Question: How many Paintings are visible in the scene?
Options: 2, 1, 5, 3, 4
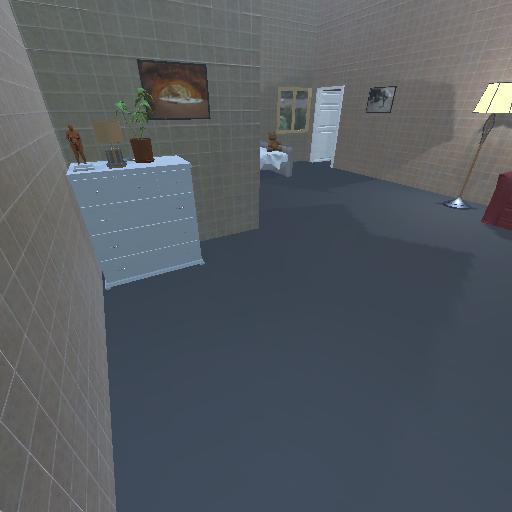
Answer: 2